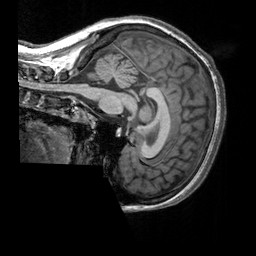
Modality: T1w
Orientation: sagittal
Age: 22
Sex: female
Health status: healthy
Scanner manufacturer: siemens
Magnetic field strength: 3 T
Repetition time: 2.3 s
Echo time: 0.00303 s